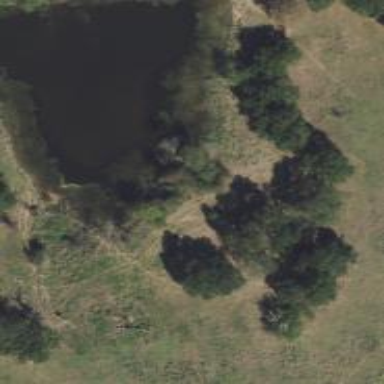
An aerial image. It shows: Serene pond surrounded by nature.